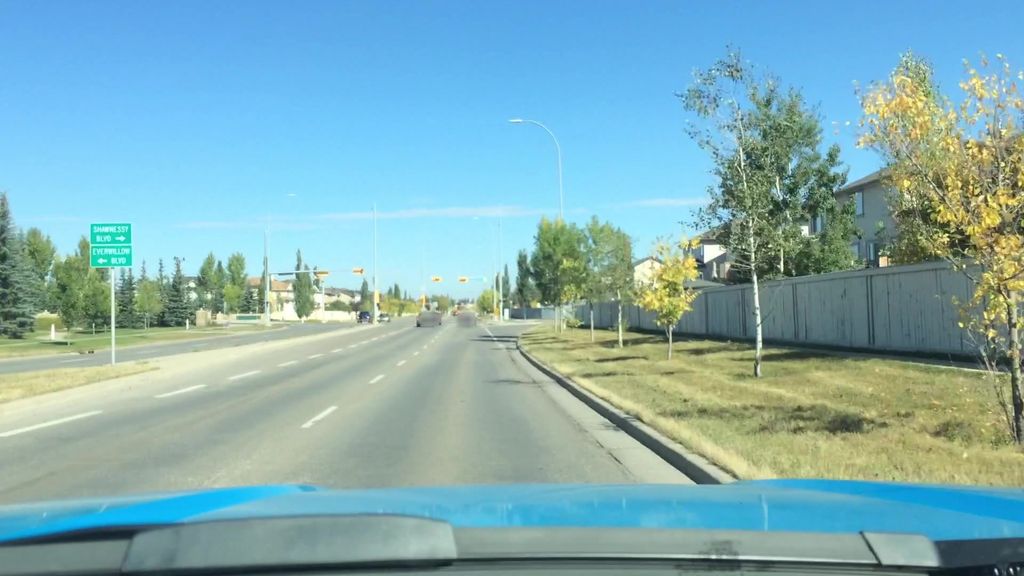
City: calgary